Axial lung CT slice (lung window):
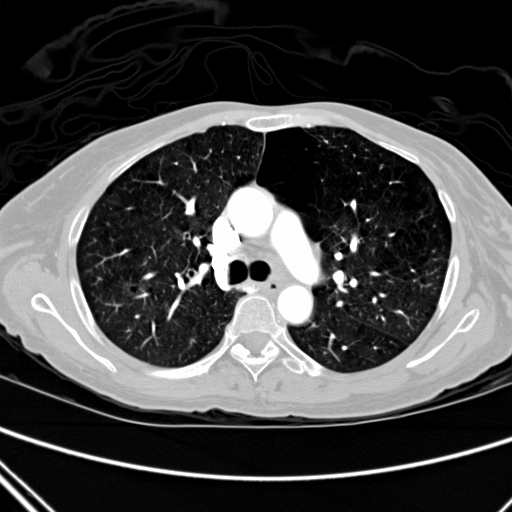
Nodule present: no